Question: I am currently working on a project for an R class in which I am basically trying to answer a question using the Behavioral Risk Factor Surveillance System (BRFSS) 2013 data.
My goal is to make a grouped bar plot in order to be able to compare counts of a variable inside two different groups. To that end, I wrote the code:
'''
brfss2013 %>%
group_by(veteran3, sleepmore) %>%
filter(!is.na(veteran3)) %>%
summarise(count = n()) %>%
ggplot(aes(x=veteran3, y=count, fill=sleepmore)) +
geom_bar(stat="identity", position="dodge")
'''
This returns me the following barplot:

How can I turn the counts into percentages inside the veteran3 "Yes" and "No" groups?
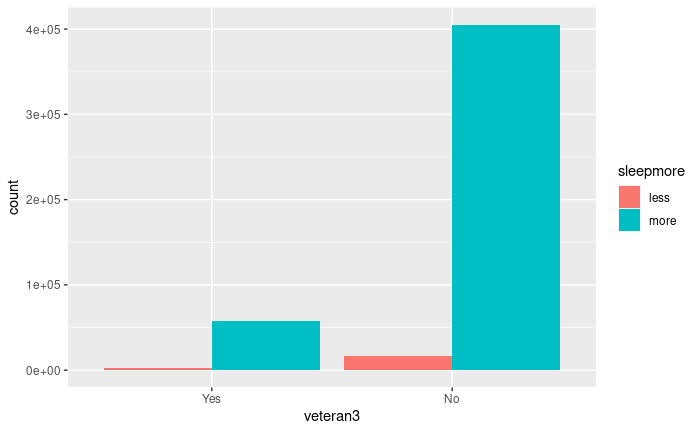
Answer: You can use fill position.
'''
geom_bar(stat="identity", position="fill")
'''